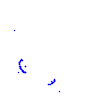
Particle: kaon